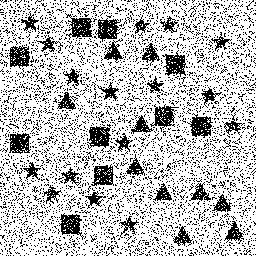
Squares: 10
Triangles: 10
Stars: 16
Total shapes: 36